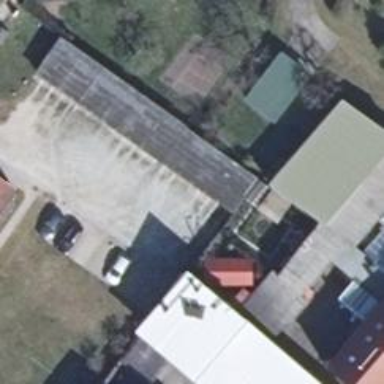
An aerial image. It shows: Group of garages.